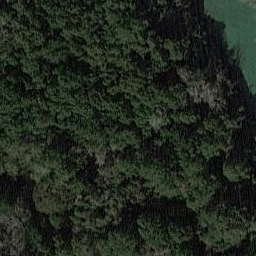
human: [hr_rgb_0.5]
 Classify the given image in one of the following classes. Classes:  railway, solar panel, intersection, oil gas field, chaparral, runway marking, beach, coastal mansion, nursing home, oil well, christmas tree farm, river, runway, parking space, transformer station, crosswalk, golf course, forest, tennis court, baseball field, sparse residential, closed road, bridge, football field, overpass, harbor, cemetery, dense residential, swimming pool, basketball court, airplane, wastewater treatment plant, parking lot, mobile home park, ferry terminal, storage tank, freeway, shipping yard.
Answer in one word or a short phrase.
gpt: forest